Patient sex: M
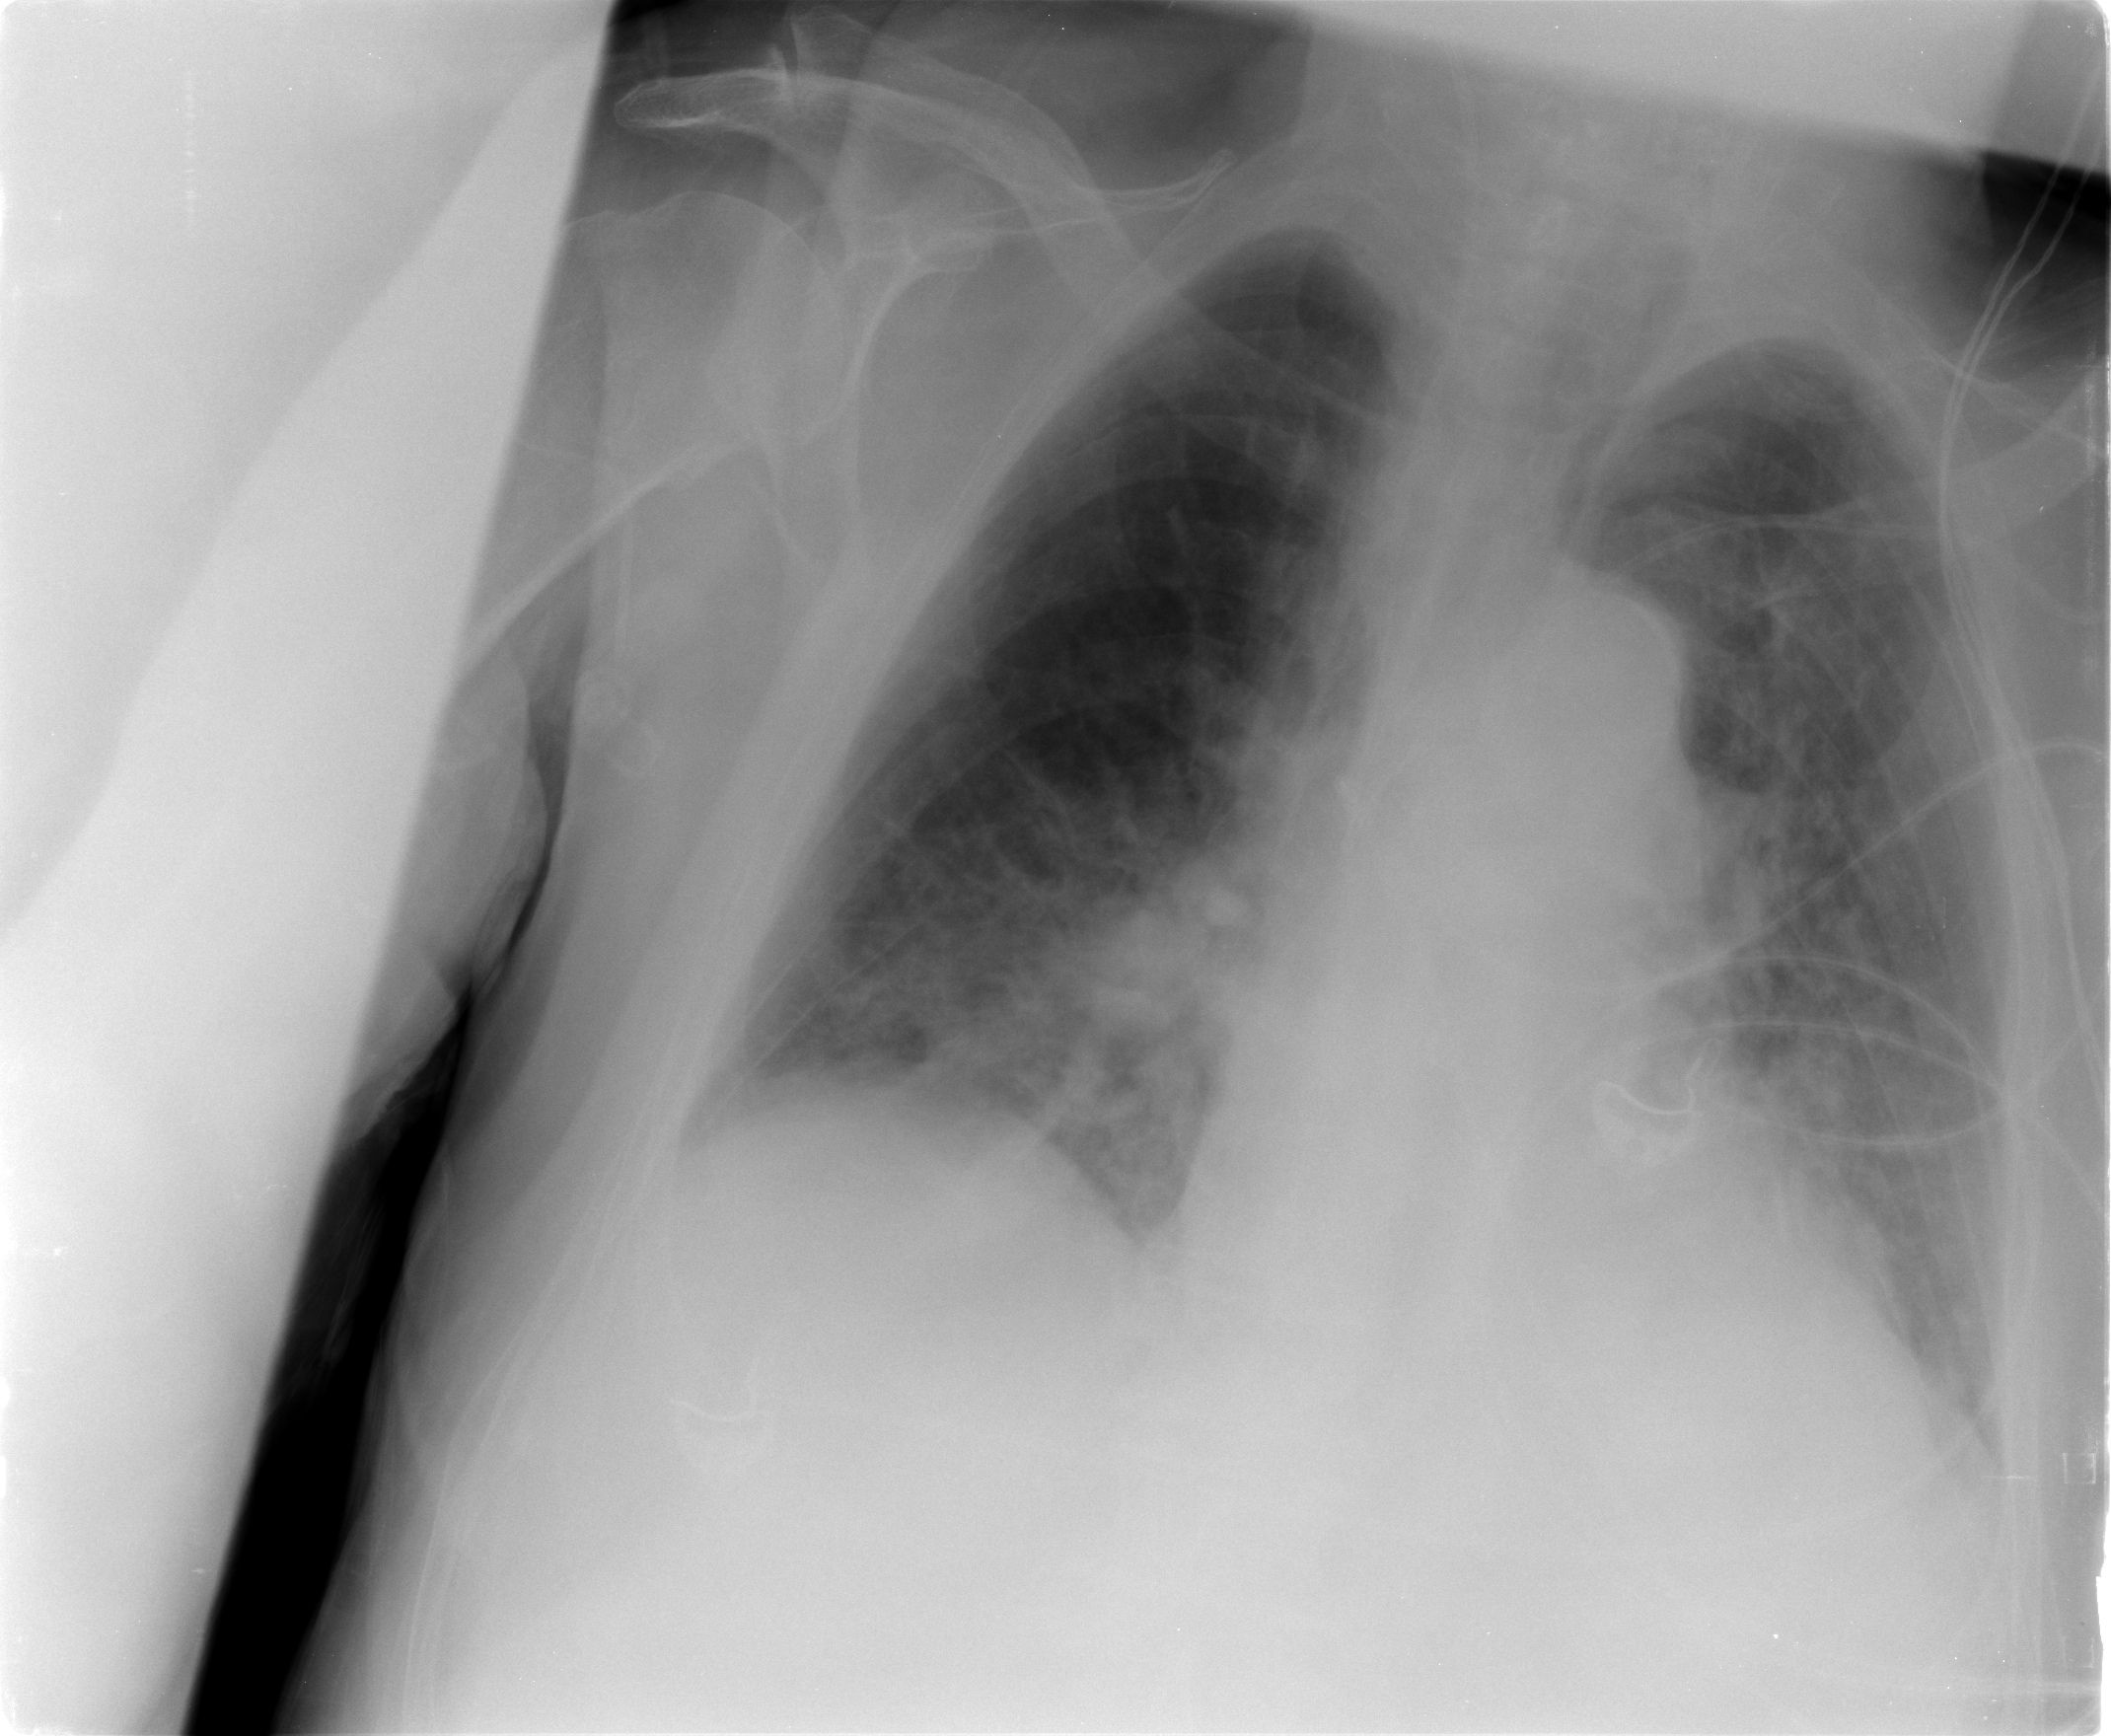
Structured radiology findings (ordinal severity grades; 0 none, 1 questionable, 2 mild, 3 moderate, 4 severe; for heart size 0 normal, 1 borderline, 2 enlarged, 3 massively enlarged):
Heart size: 1
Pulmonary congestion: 2
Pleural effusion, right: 2
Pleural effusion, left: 2
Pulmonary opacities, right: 2
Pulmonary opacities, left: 2
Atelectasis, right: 2
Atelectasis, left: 2